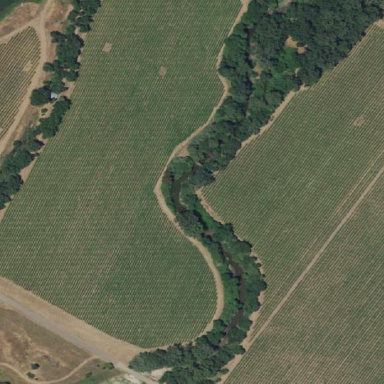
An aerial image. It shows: Vineyard with grape crops.